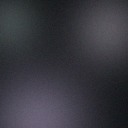
Screen state: off